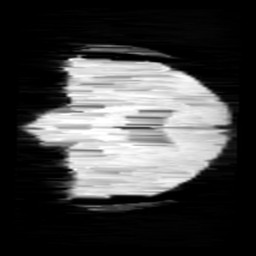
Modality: minIP
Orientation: coronal
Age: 10
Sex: female
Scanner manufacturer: siemens
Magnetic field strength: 3 T
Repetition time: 0.027 s
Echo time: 0.02 s